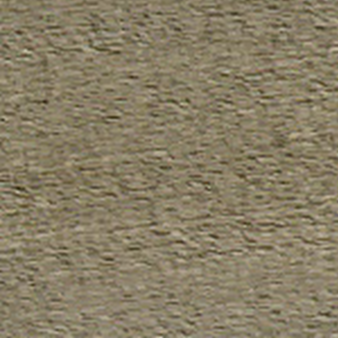
Label: other